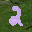
Label: 2